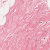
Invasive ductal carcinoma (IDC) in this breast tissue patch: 0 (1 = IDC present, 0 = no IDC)